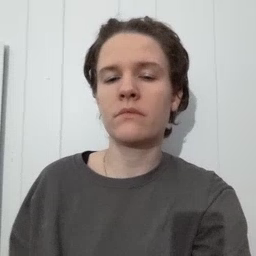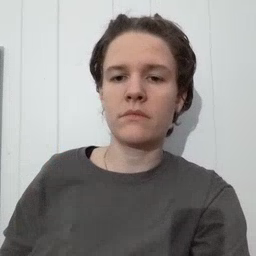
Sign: beside